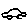
Label: car